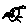
Label: cat